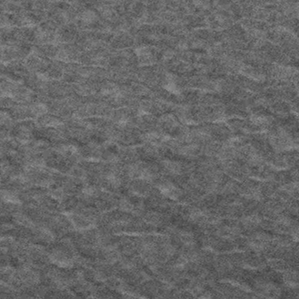
Label: frost